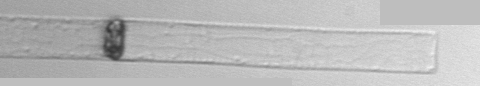
Label: Dactyliosolen_blavyanus